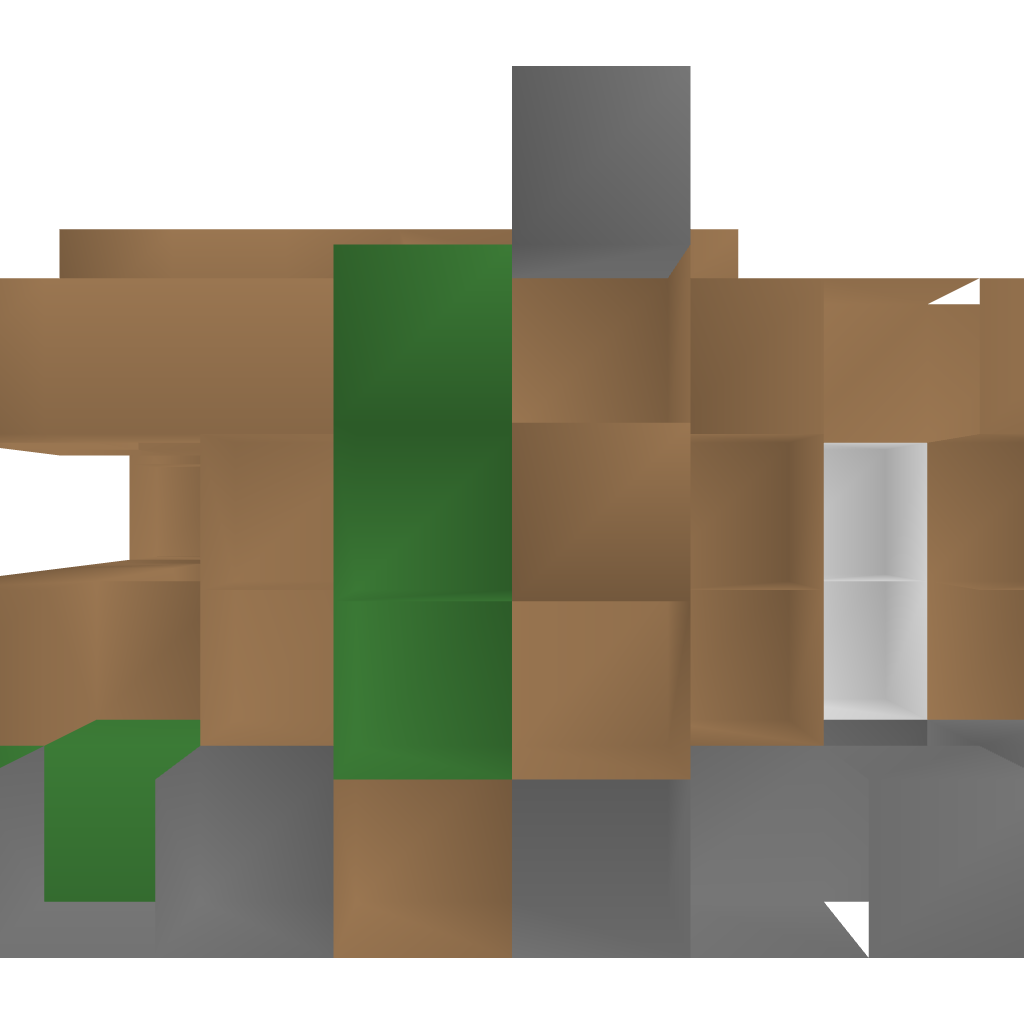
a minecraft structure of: Small Villa bad low quality